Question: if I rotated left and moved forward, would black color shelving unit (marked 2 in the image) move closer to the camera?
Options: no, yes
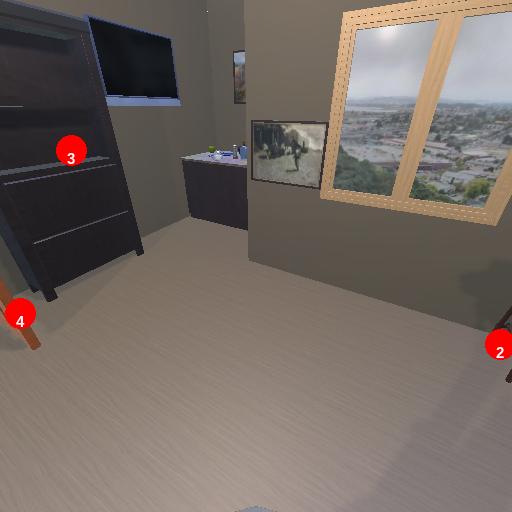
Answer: no